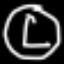
Label: clock